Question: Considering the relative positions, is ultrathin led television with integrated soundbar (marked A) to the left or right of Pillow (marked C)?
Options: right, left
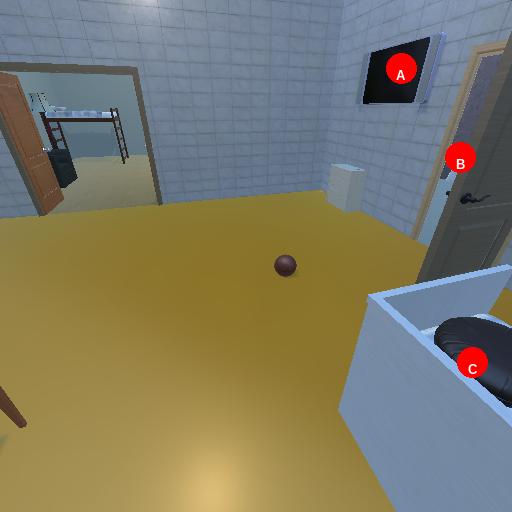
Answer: right